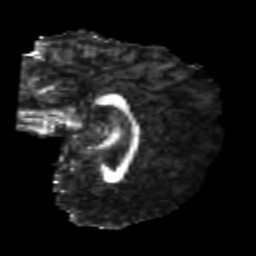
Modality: FA
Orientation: sagittal
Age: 24
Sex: female
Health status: healthy
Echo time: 0.074 s